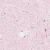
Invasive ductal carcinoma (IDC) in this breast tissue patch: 0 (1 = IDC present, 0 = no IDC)